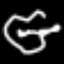
Label: squiggle